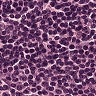
Metastatic tissue present: no